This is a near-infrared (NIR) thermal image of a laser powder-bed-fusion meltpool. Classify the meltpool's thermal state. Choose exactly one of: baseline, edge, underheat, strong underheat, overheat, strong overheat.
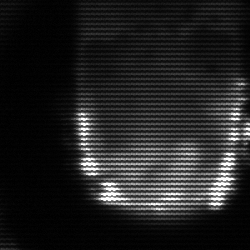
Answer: baseline